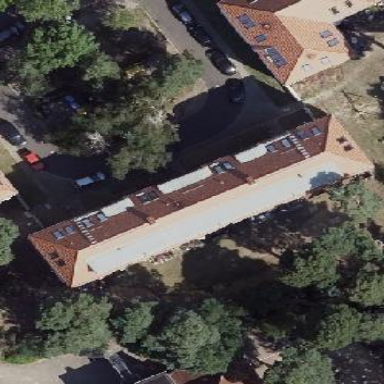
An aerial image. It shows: Hipped roof apartment building.